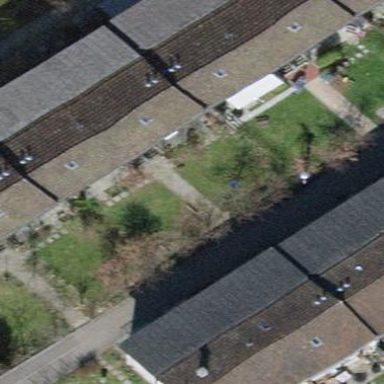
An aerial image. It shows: Building with tiled roof.